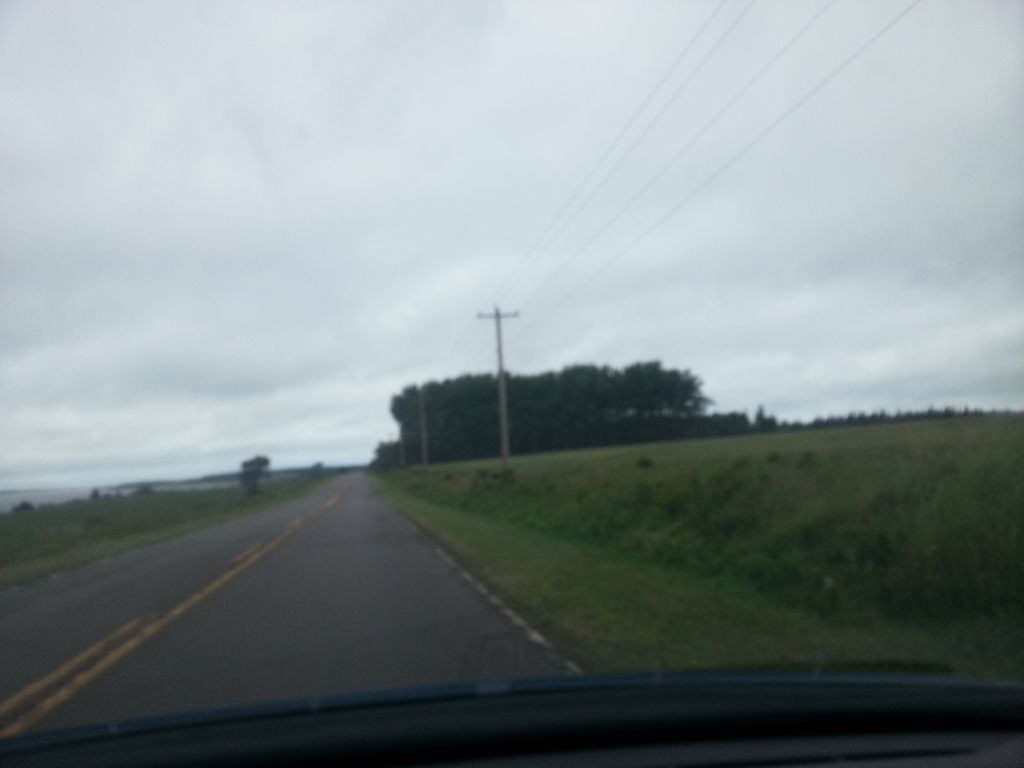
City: charlottetown